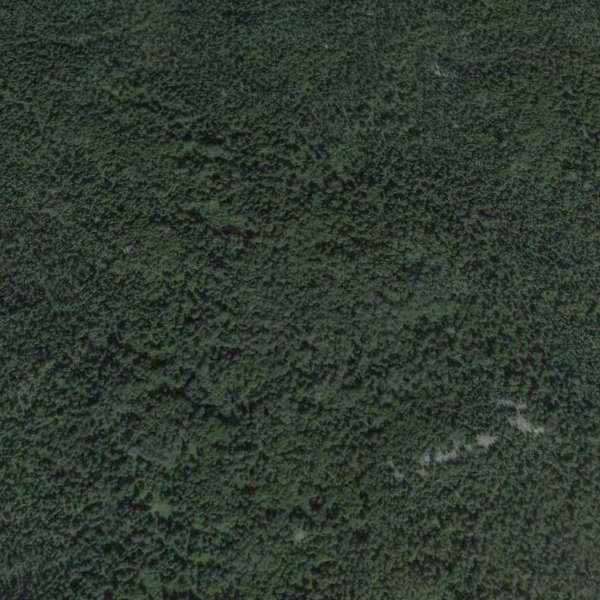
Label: Forest